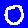
Digit: 0